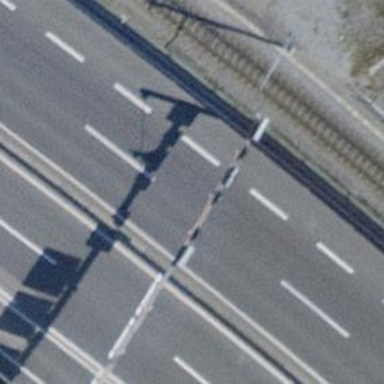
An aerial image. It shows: Gantry structure.